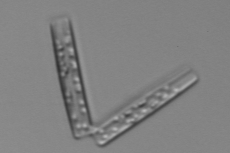
Label: Thalassionema